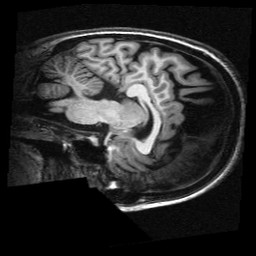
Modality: T1w
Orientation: sagittal
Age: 23
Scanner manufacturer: siemens
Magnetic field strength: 3 T
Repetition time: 2.3 s
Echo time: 0.00336 s